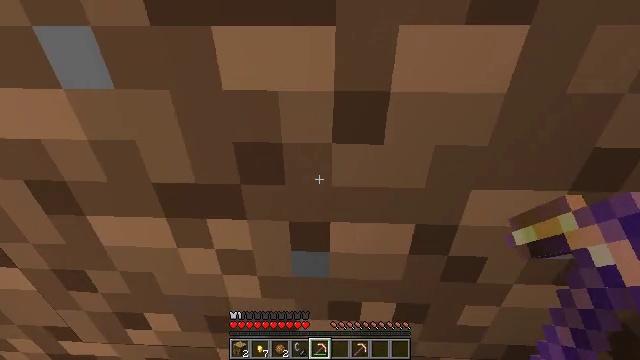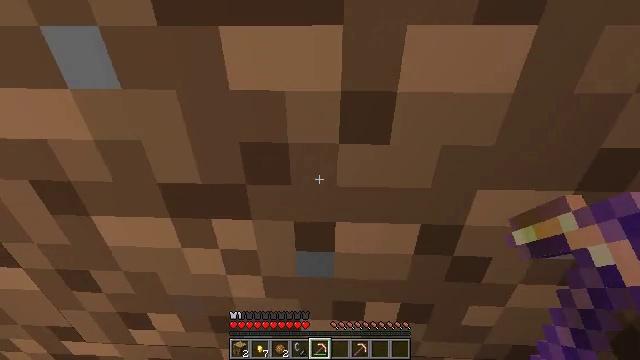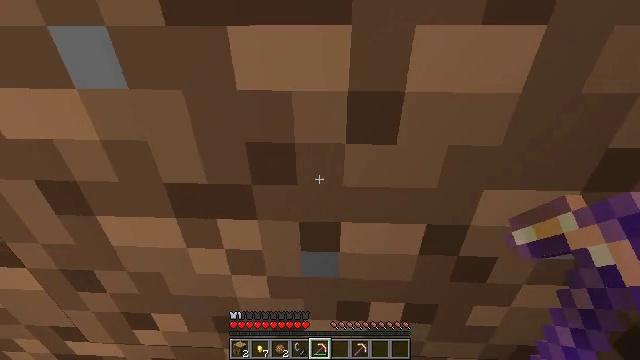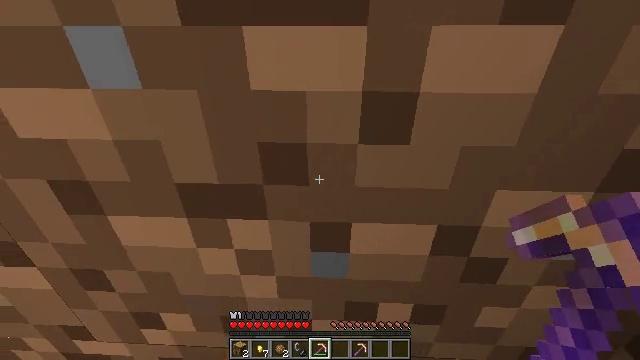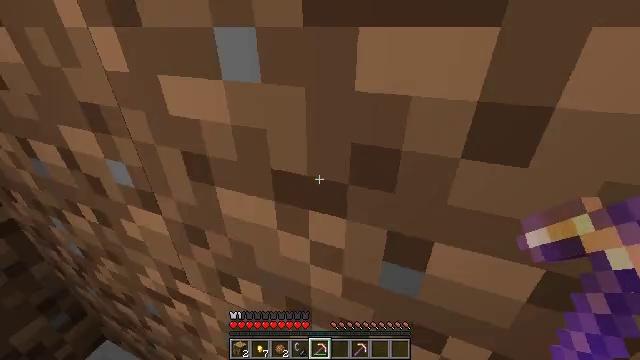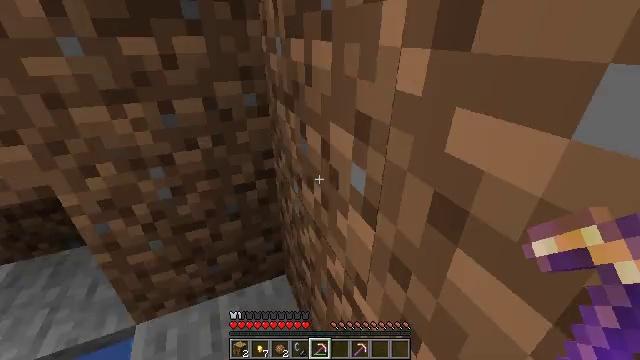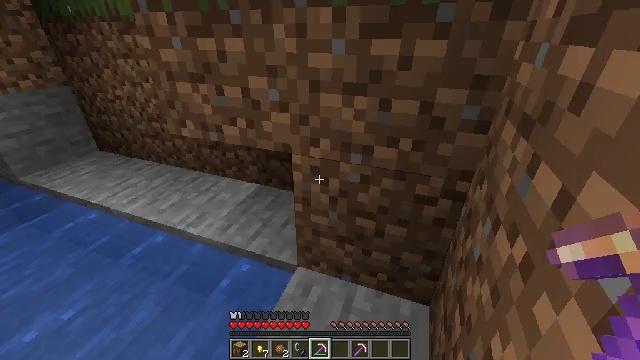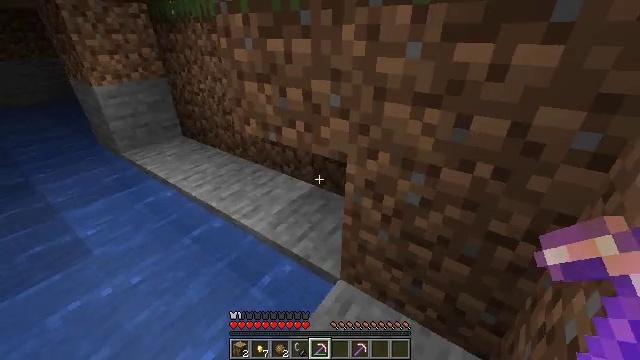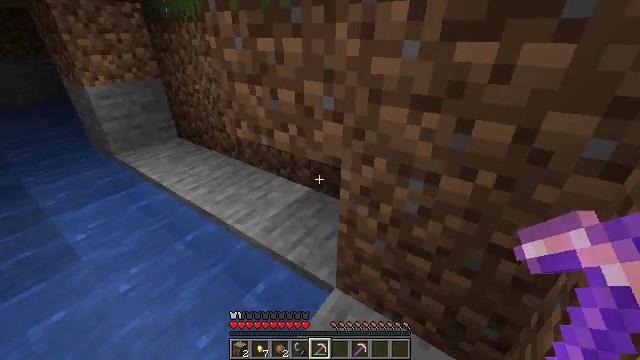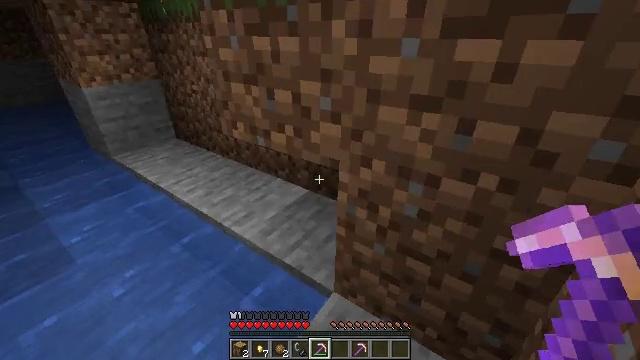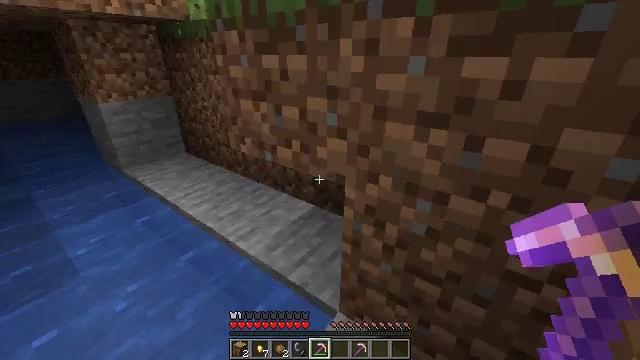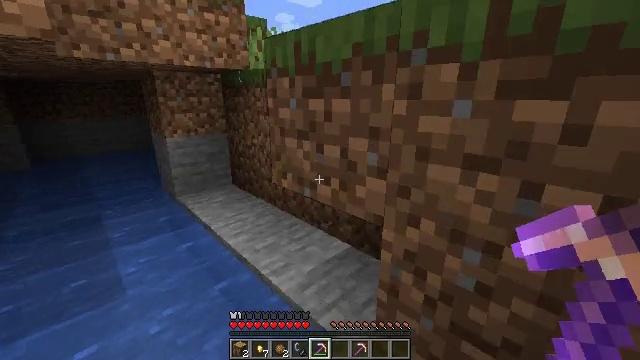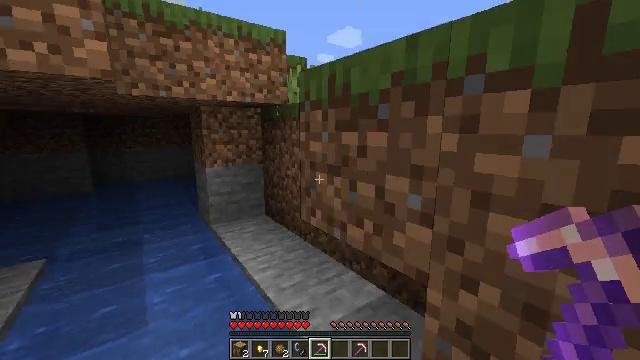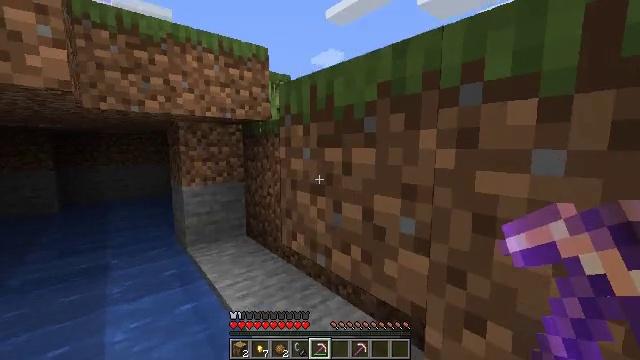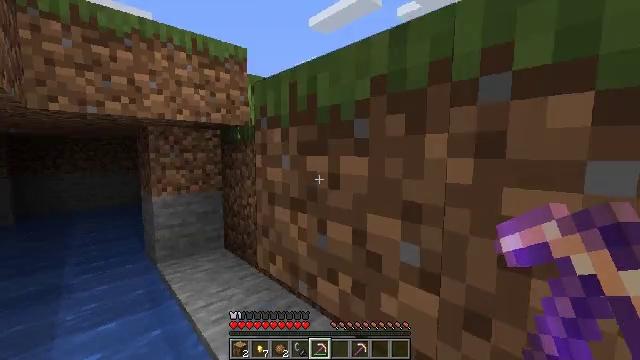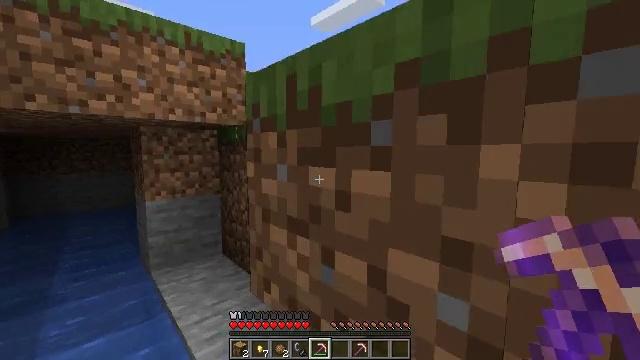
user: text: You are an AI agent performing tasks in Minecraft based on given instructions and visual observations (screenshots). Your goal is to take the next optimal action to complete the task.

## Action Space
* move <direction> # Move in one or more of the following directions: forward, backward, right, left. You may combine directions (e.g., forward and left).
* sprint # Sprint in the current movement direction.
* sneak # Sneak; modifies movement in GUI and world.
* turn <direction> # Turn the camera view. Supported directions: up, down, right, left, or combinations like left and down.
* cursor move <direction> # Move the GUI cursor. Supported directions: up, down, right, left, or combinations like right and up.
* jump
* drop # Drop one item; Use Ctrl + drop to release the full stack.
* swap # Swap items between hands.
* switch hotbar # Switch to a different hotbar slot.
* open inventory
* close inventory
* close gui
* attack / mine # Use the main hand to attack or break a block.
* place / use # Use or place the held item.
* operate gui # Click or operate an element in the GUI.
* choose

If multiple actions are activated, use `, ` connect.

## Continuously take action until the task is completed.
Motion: motion action
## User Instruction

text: Mine grass block from the ground.
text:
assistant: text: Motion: move forward
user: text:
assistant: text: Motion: move forward
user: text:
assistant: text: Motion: move forward
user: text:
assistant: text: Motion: move forward, turn left
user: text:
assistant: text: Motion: move forward, turn left
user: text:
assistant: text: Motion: move forward, turn left
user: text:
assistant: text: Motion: turn left
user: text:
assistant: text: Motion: no_op
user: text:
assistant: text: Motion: no_op
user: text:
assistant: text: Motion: turn left and up
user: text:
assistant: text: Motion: move forward, turn left and up
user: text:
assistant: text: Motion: move forward, turn left and up
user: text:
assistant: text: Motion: move forward, turn right and up
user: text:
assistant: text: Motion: move forward, turn right and up
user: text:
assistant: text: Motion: move forward
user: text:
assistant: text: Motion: move forward, turn left
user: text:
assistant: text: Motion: move forward, turn left and up
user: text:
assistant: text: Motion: move forward, turn left
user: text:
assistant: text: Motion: move forward, turn left
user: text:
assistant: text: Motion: move forward
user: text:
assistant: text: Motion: move forward
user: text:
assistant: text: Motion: move forward, turn right
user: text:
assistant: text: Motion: move forward, turn right
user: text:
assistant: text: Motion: move forward, turn right
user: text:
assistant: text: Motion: turn right and up
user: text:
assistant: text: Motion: turn right and up
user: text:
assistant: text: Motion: turn right and up
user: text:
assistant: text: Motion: turn right and down
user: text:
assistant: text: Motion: turn right and down
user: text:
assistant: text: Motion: turn down